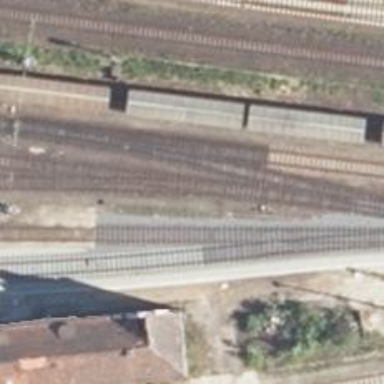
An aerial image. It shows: Railway switch.